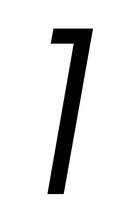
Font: Poppins-LightItalic